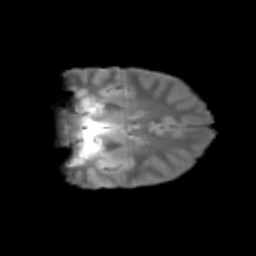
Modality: T2w
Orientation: coronal
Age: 13
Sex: female
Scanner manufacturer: siemens
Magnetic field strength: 3 T
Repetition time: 3.8 s
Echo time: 0.07 s